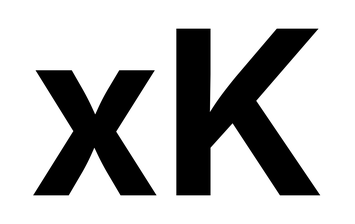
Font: Inter_Bold